Field crop: maize
Growth stage: 2
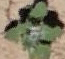
Species: chenopodium